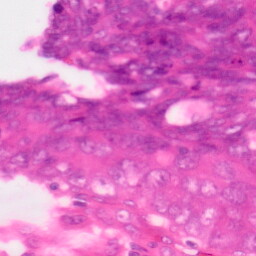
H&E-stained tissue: Colon